The image folds the raw vibration samples of a bearing signal into a 2-D grayscale square (signal-to-image encoding). Diagnose the bearing from this image, choosing from: normal, inner_race, outer_race, ball.
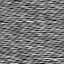
Answer: normal